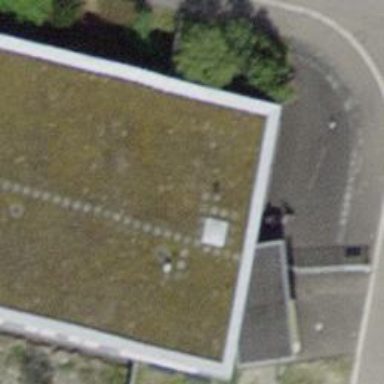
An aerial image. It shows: Police facility.